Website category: restaurant
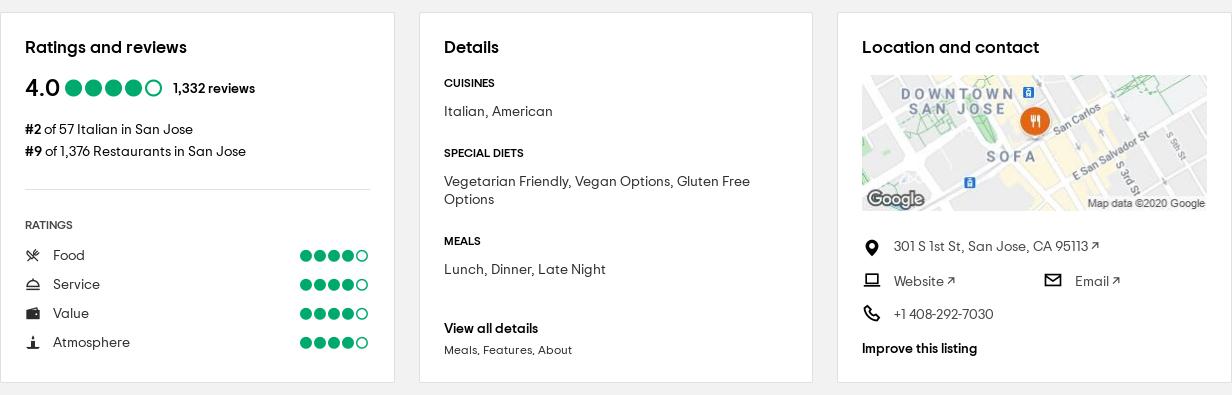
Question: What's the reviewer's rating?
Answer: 4.0

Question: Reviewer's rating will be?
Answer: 4.0

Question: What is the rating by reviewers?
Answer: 4.0

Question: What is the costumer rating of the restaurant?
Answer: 4.0

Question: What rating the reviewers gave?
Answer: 4.0

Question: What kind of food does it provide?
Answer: Italian, American

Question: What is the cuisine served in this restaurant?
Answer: Italian, American

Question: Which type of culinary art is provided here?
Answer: Italian, American

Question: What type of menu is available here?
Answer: Italian, American

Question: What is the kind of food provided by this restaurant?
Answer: Italian, American

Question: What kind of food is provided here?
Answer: Italian, American

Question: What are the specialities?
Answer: Italian, American

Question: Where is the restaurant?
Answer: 301 S 1st St, San Jose, CA 95113

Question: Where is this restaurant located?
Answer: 301 S 1st St, San Jose, CA 95113

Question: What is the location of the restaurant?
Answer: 301 S 1st St, San Jose, CA 95113

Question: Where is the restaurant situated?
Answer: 301 S 1st St, San Jose, CA 95113

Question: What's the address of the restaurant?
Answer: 301 S 1st St, San Jose, CA 95113

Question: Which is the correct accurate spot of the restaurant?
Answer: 301 S 1st St, San Jose, CA 95113

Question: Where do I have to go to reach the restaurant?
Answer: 301 S 1st St, San Jose, CA 95113

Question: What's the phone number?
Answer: +1 408-292-7030

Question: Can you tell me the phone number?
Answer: +1 408-292-7030

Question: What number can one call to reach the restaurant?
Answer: +1 408-292-7030

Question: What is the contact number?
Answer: +1 408-292-7030

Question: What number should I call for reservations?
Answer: +1 408-292-7030

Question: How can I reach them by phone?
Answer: +1 408-292-7030